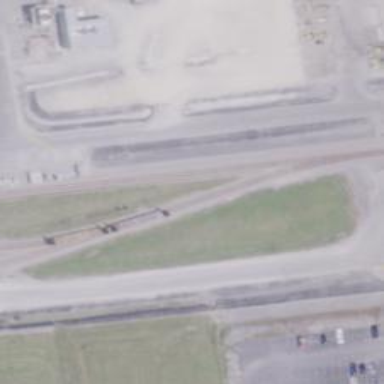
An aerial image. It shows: Railway spur service.